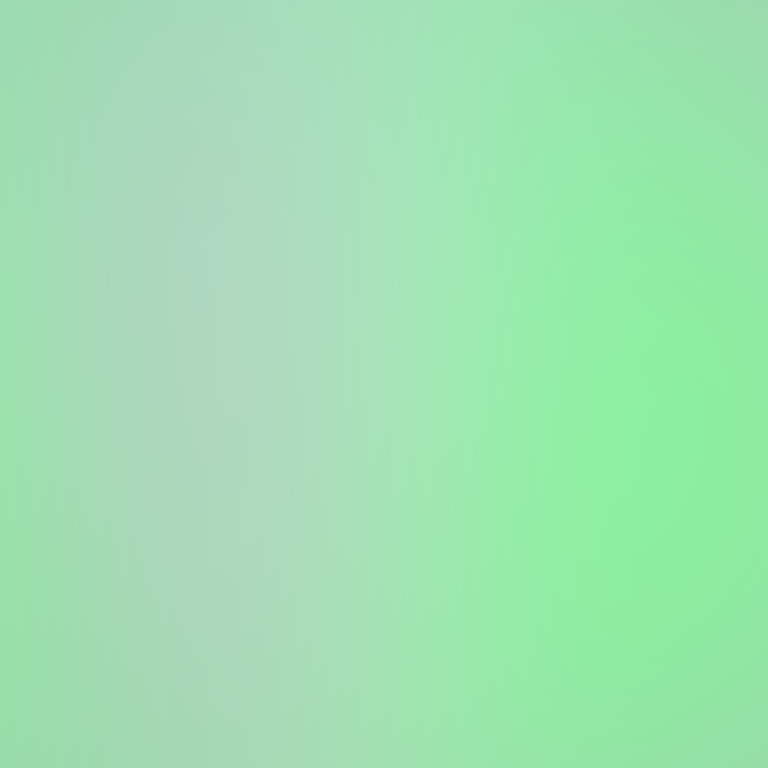
Abstract light effect, smooth gradient from soft green to light mint, calm atmosphere, diffuse light, no room, no furniture, no objects.